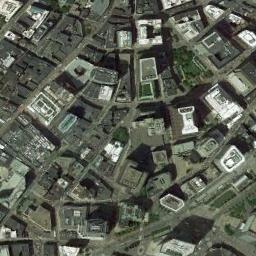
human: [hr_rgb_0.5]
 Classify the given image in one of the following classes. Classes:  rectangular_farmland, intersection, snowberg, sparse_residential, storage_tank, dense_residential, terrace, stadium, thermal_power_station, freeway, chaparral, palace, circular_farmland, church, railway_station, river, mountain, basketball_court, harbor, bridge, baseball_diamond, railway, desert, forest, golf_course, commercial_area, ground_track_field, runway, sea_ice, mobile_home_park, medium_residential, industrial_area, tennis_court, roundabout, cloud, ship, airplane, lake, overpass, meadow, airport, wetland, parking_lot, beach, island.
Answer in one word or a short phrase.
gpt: commercial_area